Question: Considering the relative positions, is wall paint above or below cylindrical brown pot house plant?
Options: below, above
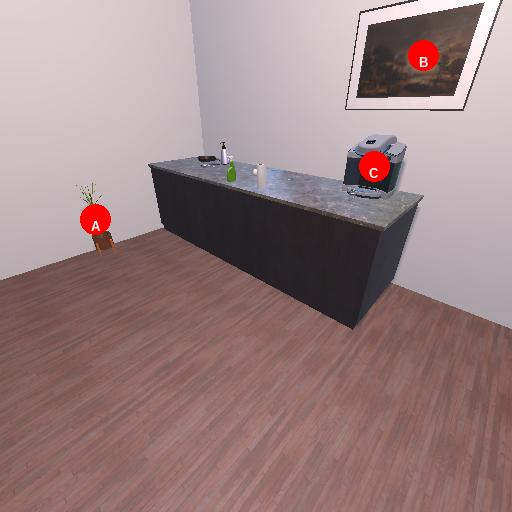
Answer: below